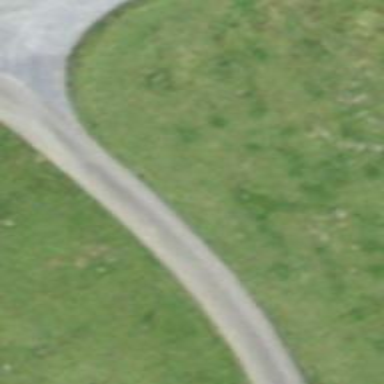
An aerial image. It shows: Unclassified road.